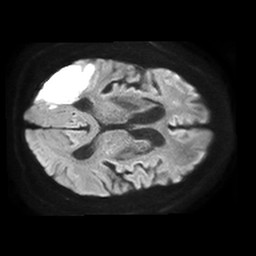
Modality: TRACE
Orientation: axial
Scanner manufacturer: philips
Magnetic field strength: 1.5 T
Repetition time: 4.6 s
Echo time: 0.08437 s